Field crop: tomato
Growth stage: 1
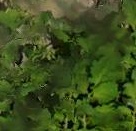
Species: tomato